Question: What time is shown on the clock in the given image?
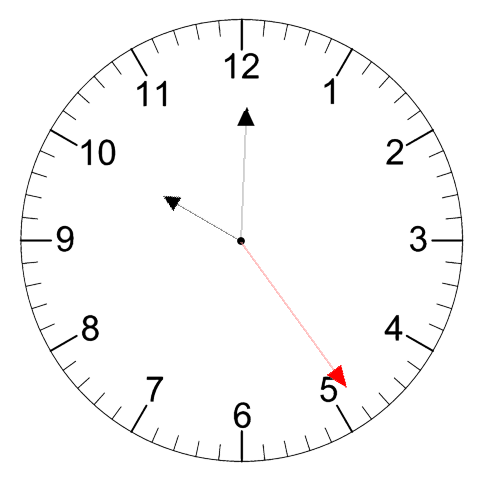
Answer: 10:00:24